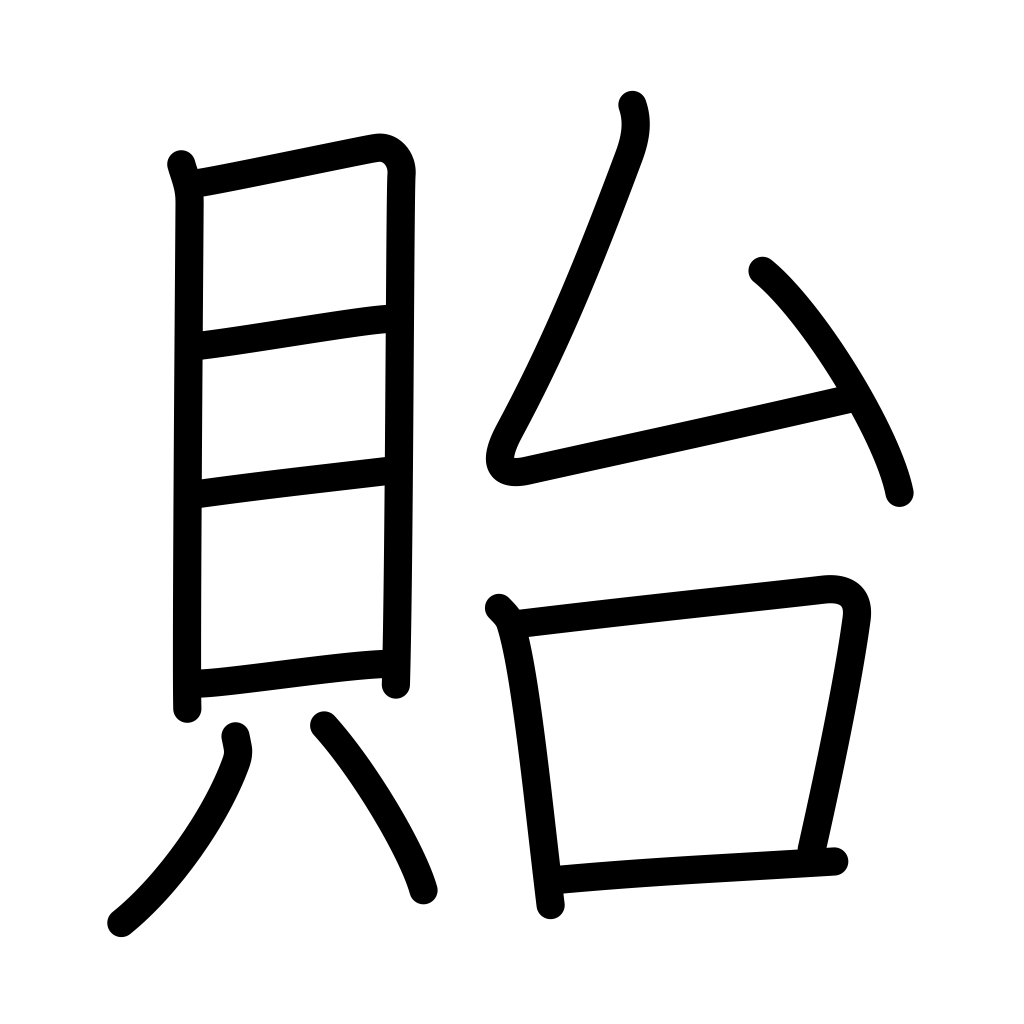
Meaning: leave behind, gift